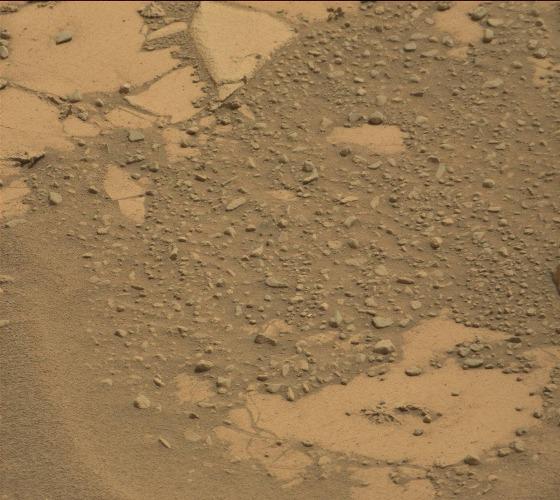
Terrain classes present: Bedrock, Gravel / Sand / Soil, Rock